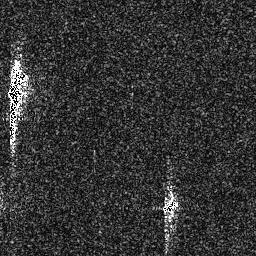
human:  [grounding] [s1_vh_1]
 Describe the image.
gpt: In the satellite image, there is  <ref>1 large ship </ref> <box>[[1, 24, 10, 53, 0]]</box> located at left,  <ref>1 small ship </ref> <box>[[62, 75, 69, 84, 0]]</box> located at bottom.